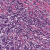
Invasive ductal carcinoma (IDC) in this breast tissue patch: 1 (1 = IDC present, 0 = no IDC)